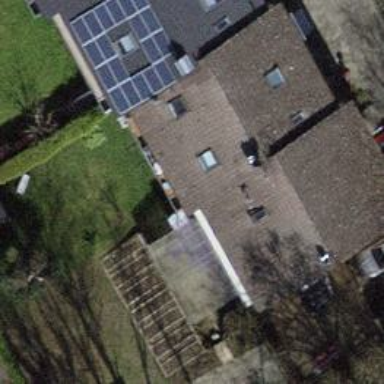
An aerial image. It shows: Gabled roofed house.